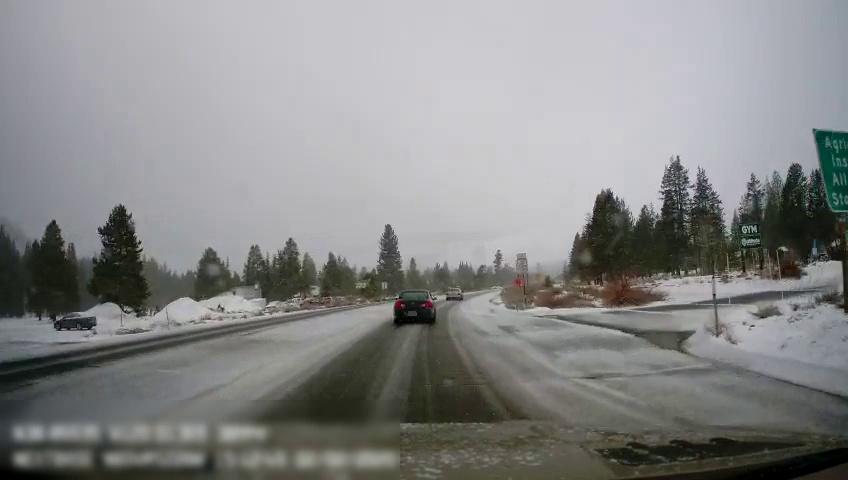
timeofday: Day
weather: Snowy
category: Drivable Space
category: Vehicles | Car
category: Vehicles | Car
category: Vehicles | Car
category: Traffic | Signs